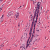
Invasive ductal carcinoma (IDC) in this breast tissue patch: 0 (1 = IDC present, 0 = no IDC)